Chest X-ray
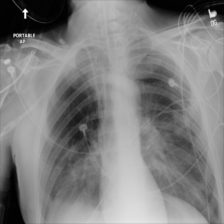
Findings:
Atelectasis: negative
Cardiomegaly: negative
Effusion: negative
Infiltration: negative
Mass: negative
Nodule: negative
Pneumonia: negative
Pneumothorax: negative
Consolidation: negative
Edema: negative
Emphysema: negative
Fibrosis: negative
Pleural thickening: negative
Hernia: negative